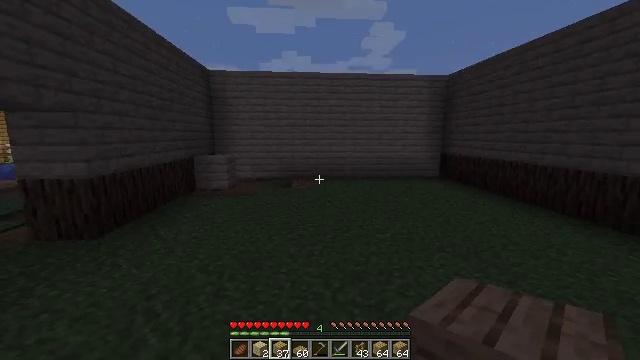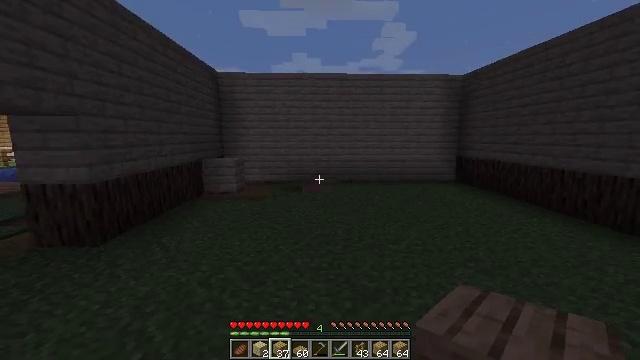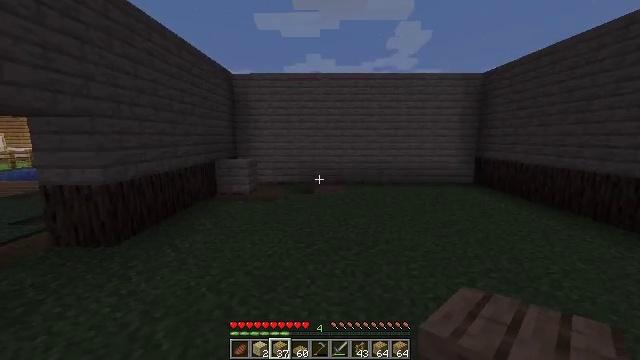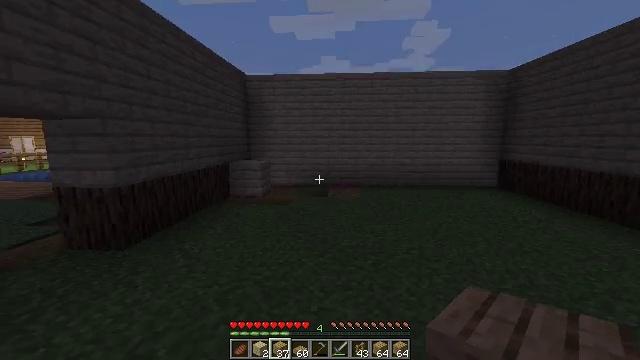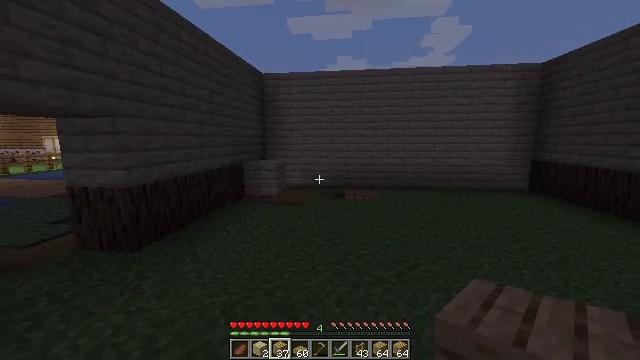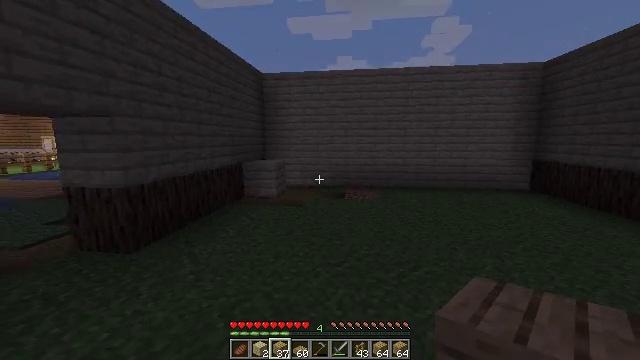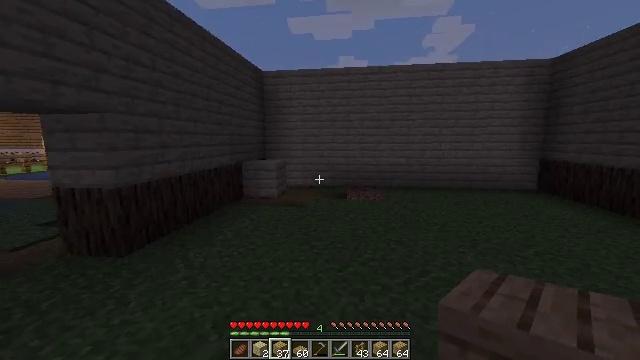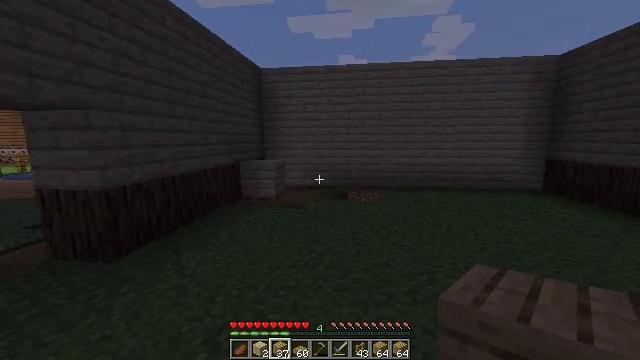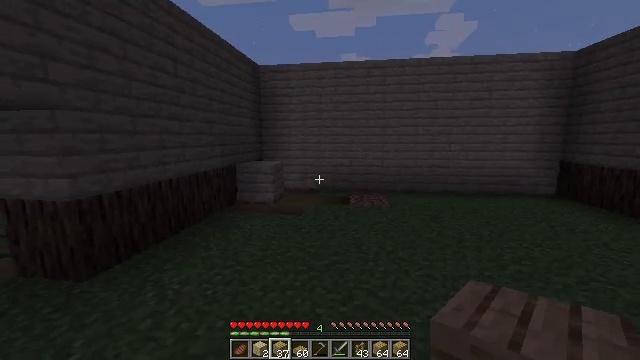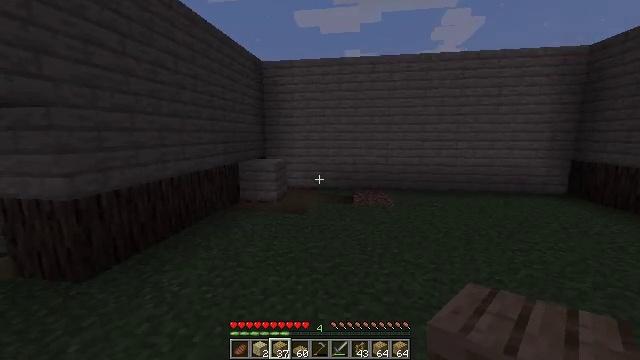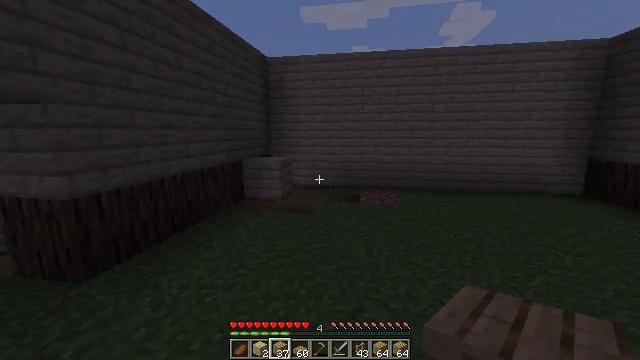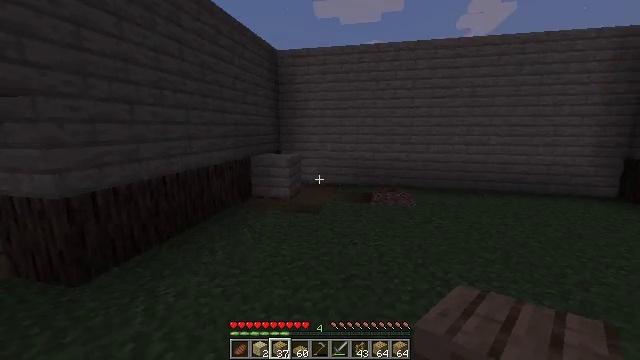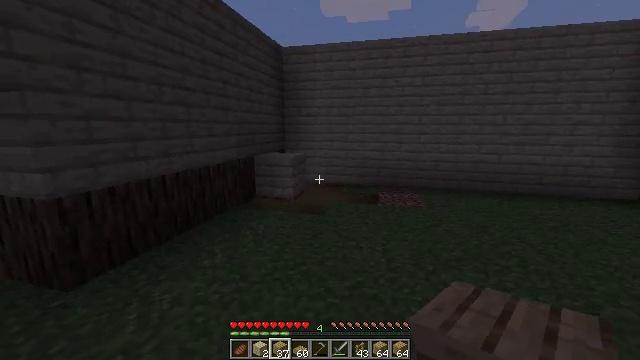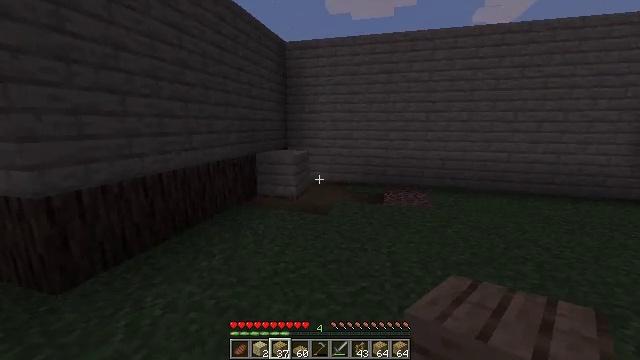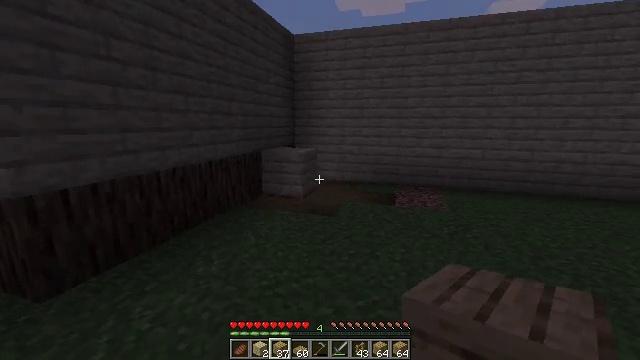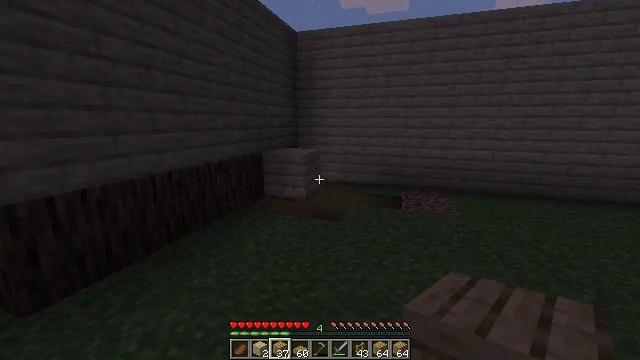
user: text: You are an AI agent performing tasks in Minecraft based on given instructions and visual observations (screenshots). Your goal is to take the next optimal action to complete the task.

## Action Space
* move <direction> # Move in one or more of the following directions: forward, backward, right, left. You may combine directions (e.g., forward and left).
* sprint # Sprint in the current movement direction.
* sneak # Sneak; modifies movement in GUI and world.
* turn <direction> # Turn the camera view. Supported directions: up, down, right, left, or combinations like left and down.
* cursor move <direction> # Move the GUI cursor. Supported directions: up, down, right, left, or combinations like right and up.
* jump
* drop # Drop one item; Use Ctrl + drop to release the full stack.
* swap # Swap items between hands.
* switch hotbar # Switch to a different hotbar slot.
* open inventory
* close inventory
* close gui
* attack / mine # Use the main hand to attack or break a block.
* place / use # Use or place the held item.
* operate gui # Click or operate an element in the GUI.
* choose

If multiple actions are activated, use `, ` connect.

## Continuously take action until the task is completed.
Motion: motion action
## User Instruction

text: Attack the birch planks to recycle them.
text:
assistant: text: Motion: move forward, turn left
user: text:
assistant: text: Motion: move forward, turn left
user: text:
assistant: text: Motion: move forward, turn left
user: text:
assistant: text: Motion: move forward, turn left
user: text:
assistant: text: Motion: move forward
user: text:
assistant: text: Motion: move forward
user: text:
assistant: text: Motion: move forward
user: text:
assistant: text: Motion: move forward
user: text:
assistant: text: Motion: move forward
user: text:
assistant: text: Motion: move forward, turn left
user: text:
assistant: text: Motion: move forward, turn left
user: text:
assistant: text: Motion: move forward, turn left
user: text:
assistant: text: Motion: move forward
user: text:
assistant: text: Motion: move forward, turn left
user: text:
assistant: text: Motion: move forward
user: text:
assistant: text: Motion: move forward
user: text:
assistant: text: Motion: move forward
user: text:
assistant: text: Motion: move forward
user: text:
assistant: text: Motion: move forward
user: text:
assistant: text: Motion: move forward, turn left and down
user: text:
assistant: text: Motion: move forward
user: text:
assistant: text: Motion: move forward, turn left
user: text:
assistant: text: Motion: move forward
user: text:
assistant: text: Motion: move forward, turn down
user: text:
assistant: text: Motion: move forward, turn left and down
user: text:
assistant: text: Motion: move forward, turn left and down
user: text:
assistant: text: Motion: move forward
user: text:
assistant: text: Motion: move forward
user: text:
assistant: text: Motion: move forward
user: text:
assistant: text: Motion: move forward